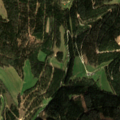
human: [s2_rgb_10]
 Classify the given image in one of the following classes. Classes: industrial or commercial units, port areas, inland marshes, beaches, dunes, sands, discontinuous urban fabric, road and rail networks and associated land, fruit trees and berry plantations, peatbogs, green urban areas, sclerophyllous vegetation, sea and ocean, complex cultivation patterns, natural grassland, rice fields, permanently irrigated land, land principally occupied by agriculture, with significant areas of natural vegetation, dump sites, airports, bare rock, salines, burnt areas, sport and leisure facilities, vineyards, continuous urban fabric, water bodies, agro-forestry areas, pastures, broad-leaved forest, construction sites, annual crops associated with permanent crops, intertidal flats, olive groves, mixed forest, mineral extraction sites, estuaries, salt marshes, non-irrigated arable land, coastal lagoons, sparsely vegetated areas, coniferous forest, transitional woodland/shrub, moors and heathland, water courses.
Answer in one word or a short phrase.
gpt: land principally occupied by agriculture, with significant areas of natural vegetation, coniferous forest, mixed forest, natural grassland